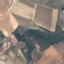
Land use / land cover class: PermanentCrop